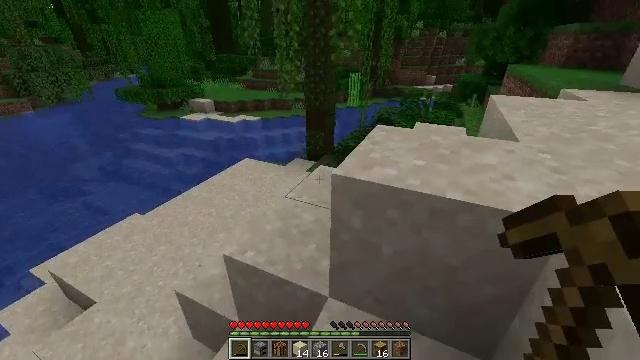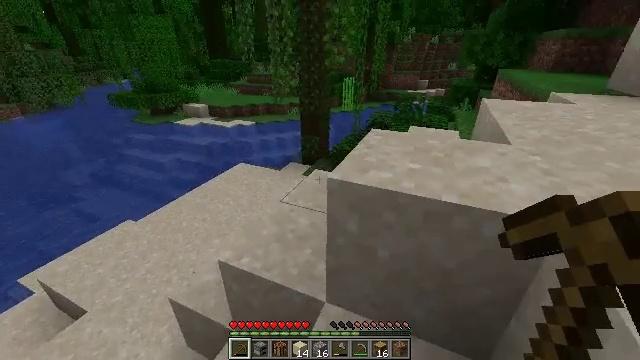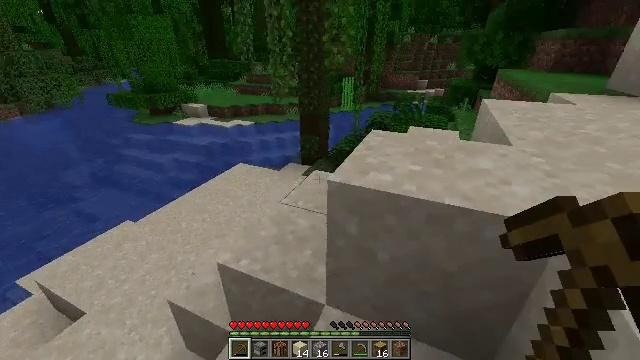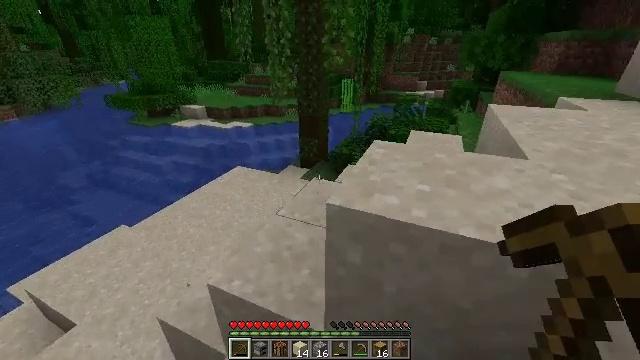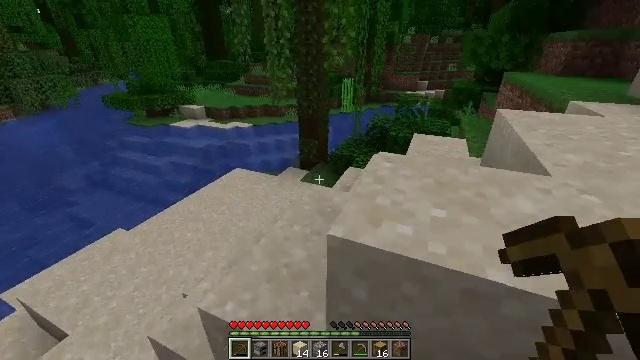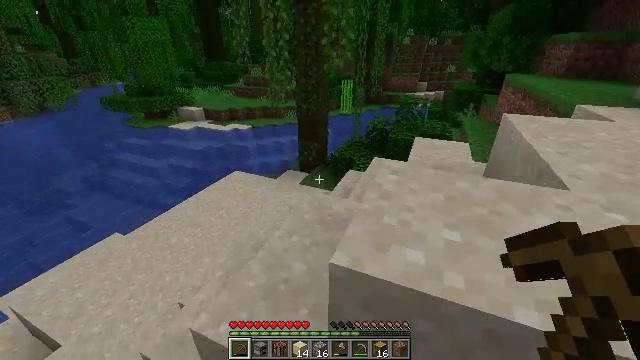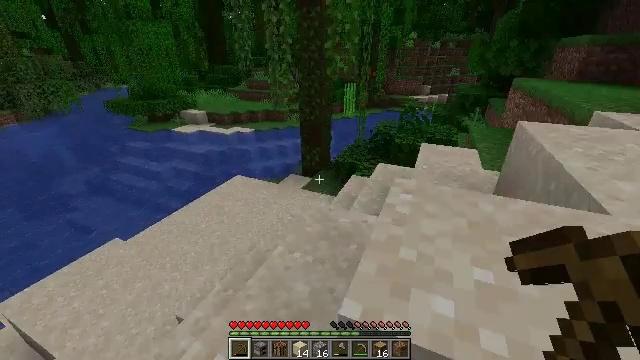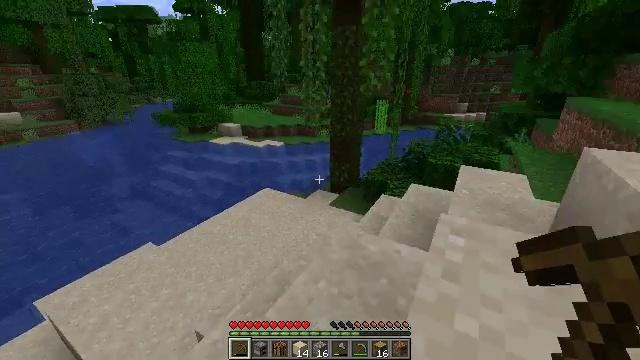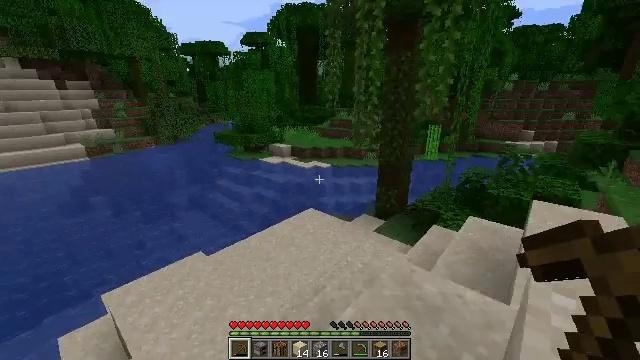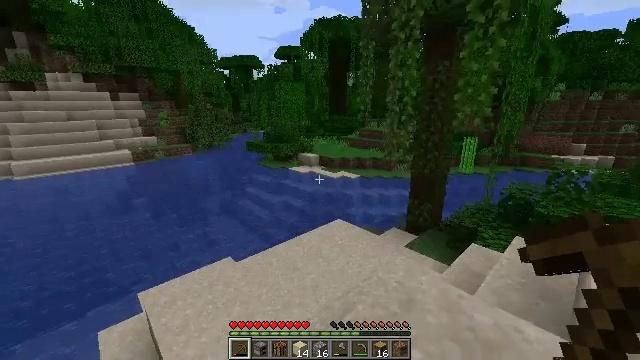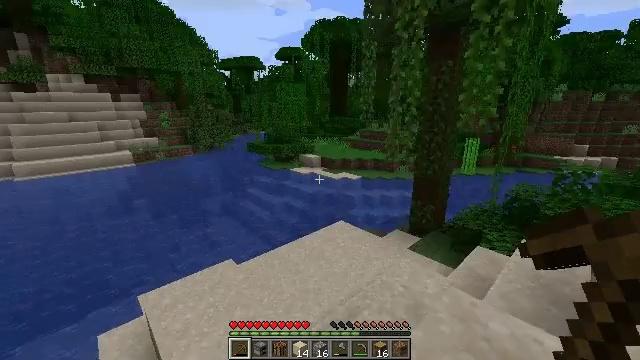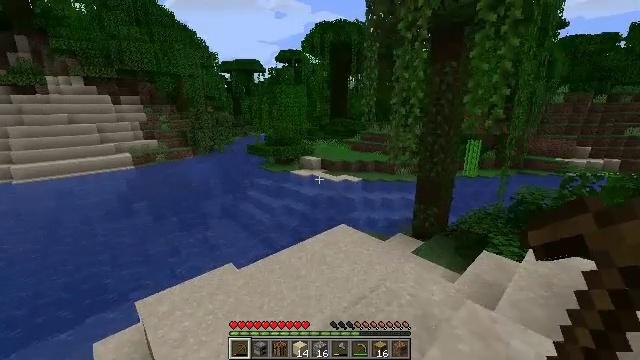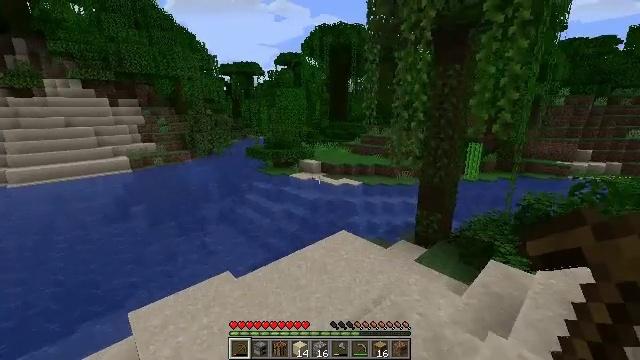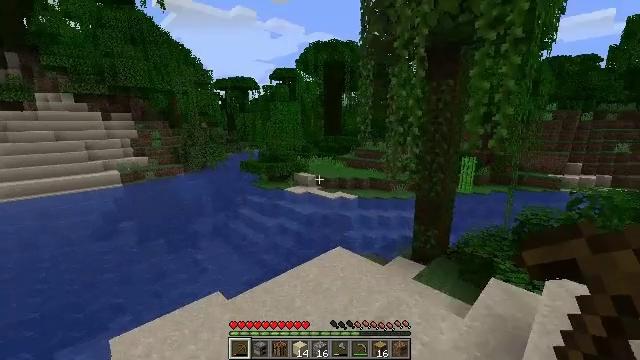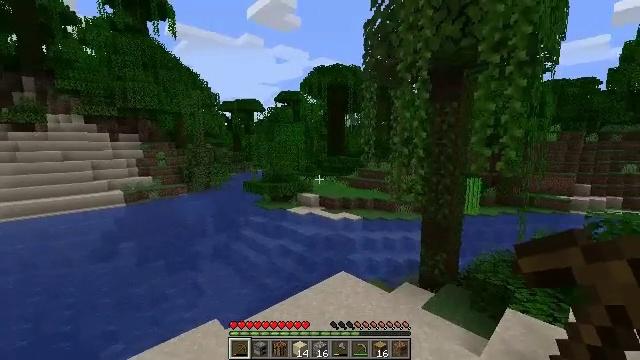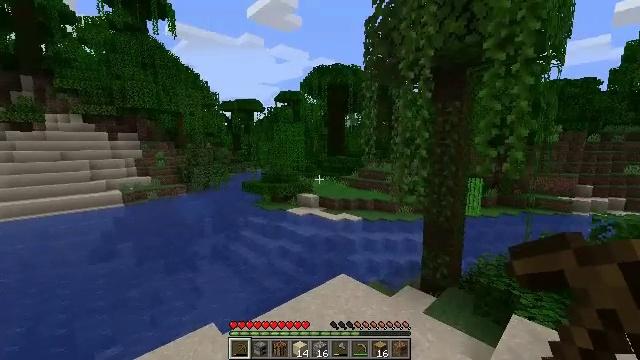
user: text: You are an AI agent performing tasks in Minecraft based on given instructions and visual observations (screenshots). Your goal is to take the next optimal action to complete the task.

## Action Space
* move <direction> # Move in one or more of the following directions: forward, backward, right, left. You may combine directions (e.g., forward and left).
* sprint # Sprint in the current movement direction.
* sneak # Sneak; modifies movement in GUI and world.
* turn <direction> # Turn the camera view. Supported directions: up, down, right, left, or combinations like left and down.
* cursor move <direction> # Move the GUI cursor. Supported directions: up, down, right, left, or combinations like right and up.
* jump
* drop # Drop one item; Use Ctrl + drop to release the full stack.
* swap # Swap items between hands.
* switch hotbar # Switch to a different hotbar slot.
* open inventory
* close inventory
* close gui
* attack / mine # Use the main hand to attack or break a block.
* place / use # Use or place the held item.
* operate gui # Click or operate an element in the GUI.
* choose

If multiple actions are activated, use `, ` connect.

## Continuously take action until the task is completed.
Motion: motion action
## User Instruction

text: Break kelp blocks underwater.
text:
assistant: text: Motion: turn right
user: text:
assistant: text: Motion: move forward
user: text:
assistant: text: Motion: move forward
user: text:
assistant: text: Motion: move forward
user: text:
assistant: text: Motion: move forward
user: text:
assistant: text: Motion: move forward
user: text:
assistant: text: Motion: move forward, turn left and up
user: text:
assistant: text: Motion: move forward, turn left and up
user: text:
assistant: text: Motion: move forward, turn left and up
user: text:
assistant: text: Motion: move forward
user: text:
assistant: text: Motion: move forward
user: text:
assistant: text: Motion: move forward
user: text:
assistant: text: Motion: move forward, turn right and up
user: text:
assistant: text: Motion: move forward, turn up
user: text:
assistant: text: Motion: move forward
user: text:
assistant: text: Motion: move forward
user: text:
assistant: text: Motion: move forward
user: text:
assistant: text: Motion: move forward
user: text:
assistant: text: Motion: move forward
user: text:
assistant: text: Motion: move forward, turn up
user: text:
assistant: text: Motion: move forward, turn left and down
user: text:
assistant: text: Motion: move forward
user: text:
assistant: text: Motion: move forward
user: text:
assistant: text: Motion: move forward
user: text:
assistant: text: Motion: move forward
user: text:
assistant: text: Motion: move forward
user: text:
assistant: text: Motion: move forward
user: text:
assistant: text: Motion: move forward
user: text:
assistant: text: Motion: move forward
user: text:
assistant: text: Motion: no_op